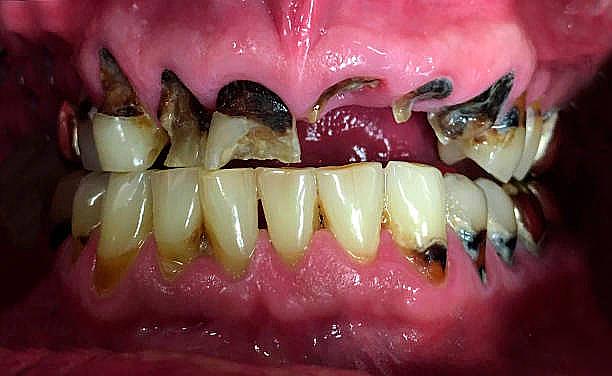
Condition: Gingivitis